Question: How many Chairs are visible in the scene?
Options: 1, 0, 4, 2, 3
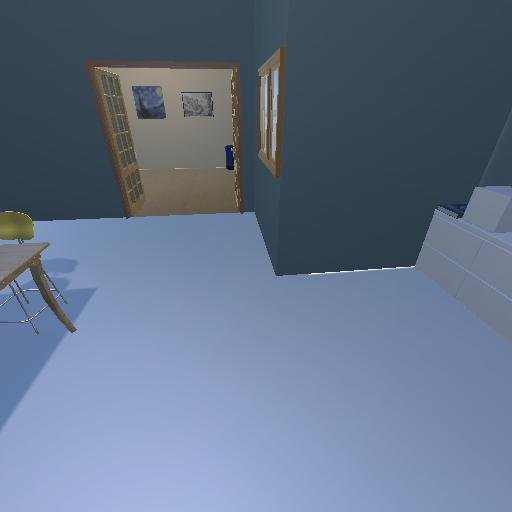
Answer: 1